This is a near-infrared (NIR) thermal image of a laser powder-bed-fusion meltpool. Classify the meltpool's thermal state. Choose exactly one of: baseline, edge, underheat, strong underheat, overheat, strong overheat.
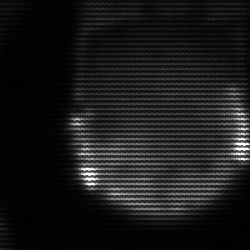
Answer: edge